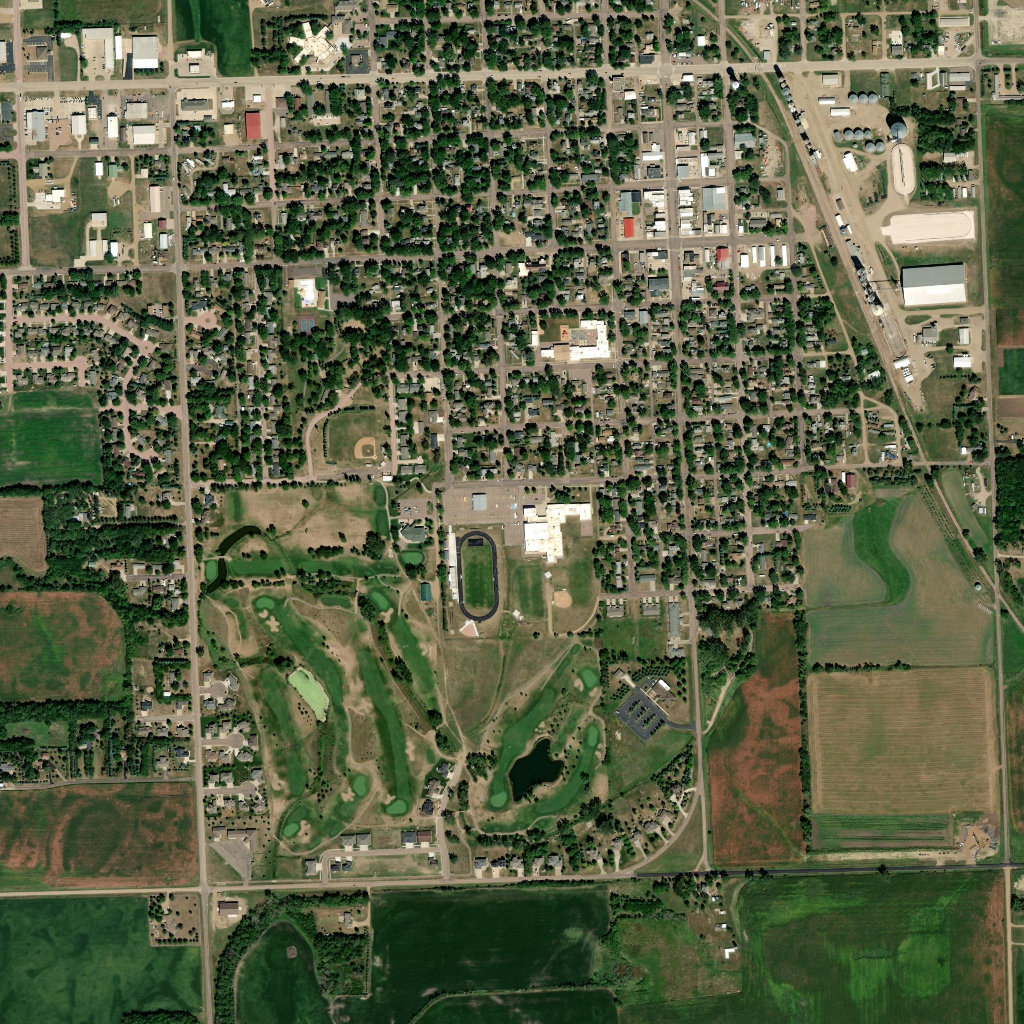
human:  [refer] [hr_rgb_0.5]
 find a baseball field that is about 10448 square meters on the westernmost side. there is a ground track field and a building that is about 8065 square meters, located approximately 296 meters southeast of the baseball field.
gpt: <box>[[32, 40, 37, 45, 0]]</box>